Group 1:
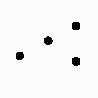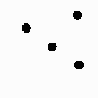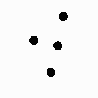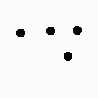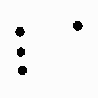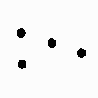
Group 2:
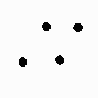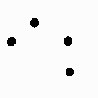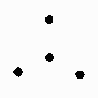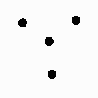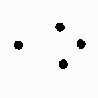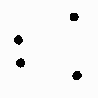
Rule separating the two groups: Three points on a straight line vs. no three points on a straight line.
Concepts: 3, 4, collinear, four, three
Author: Mikhail M. Bongard
Reference: M. M. Bongard, Pattern Recognition, Spartan Books, 1970, p. 227.